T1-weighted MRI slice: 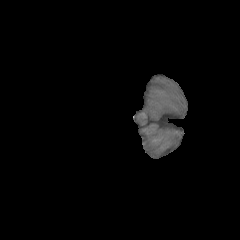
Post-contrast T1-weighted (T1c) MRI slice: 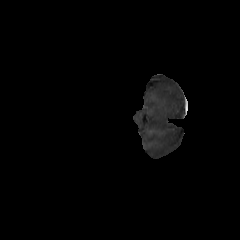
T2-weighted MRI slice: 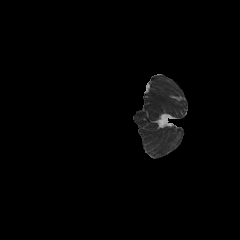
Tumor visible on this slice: no